Field crop: maize
Growth stage: 2
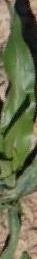
Species: maize